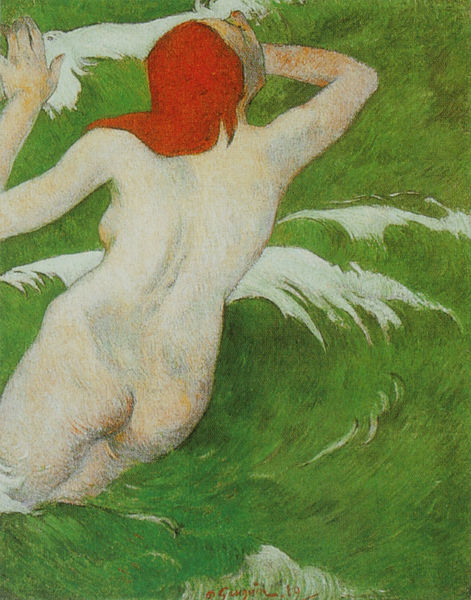
Titel: In den Wellen (Undine)
Künstler: Paul Gauguin
Standort: Cleveland (OH)
Institution: Cleveland Museum of Art
Schlagwörter: akt, dunkel, gemälde, hand, haut, kopf, körper, meer, nackt, schatten, wasser, weiß, baden, badende, grün, impressionismus, see, ausschnitt, bewegung, braun, brust, busen, finger, frau, frisur, grau, haar, hell, licht, nase, orange, rücken, stirn, gras, rasen, rot, tuch, wiese, expressionismus, hochformat, malerei, arm, arme, gesicht, mensch, spitze, bildnis, hals, hände, schauen, signatur, gräser, natur, weide, wind, gewässer, schlank, figur, haare, realismus, person, kontrast, schulter, schultern, beine, bein, gesäß, gischt, hintern, rückenansicht, welle, wellen, frauenakt, komplementär, liegen, perspektive, farben, modern, farbe, hellgrün, tag, linien, nacken, schaum, flut, fluten, woge, wogen, jugendstil, detail, vergnügen, liegend, klimt, striche, gestalt, gauguin, oben, bad, plantschen, rothaarig, nacktheit, linie, schwimmen, nakt, paul, arsch, hinten, rückenakt, wirbelsäule, jugenstil, strich, nixe, rote haare, gaugin, hüfte, rothaarige, frei, venus, rotes tuch, wellenkamm, krumm, arma, schopf, arabeske, komplementärfarben, paul gauguin, intim, anonym, ertrinken, wellew, werfen, wucht, konträrfarbe, rothaarif, rückenansich, schaune, schmeißen, eintauchen, rote nase, po, hände#, gesäass, wellenschaum, nasenspize